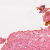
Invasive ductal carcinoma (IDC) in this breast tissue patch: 0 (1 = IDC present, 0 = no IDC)